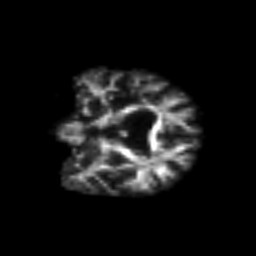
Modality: FA
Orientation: coronal
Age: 51
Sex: female
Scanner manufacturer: siemens
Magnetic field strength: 3 T
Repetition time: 3.2 s
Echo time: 0.081 s